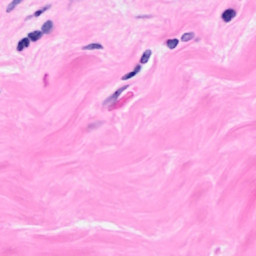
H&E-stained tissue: Breast